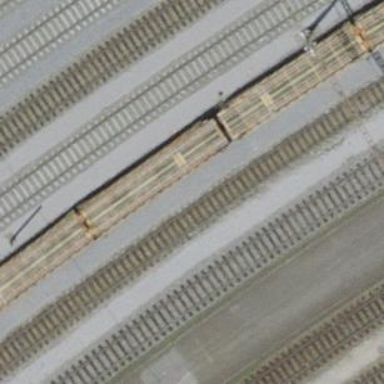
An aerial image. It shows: Rail siding with electrified contact lines. The railway operates at voltages of 3000 and 15000 volts.